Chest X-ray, PA view. Patient: 61 years old, sex F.
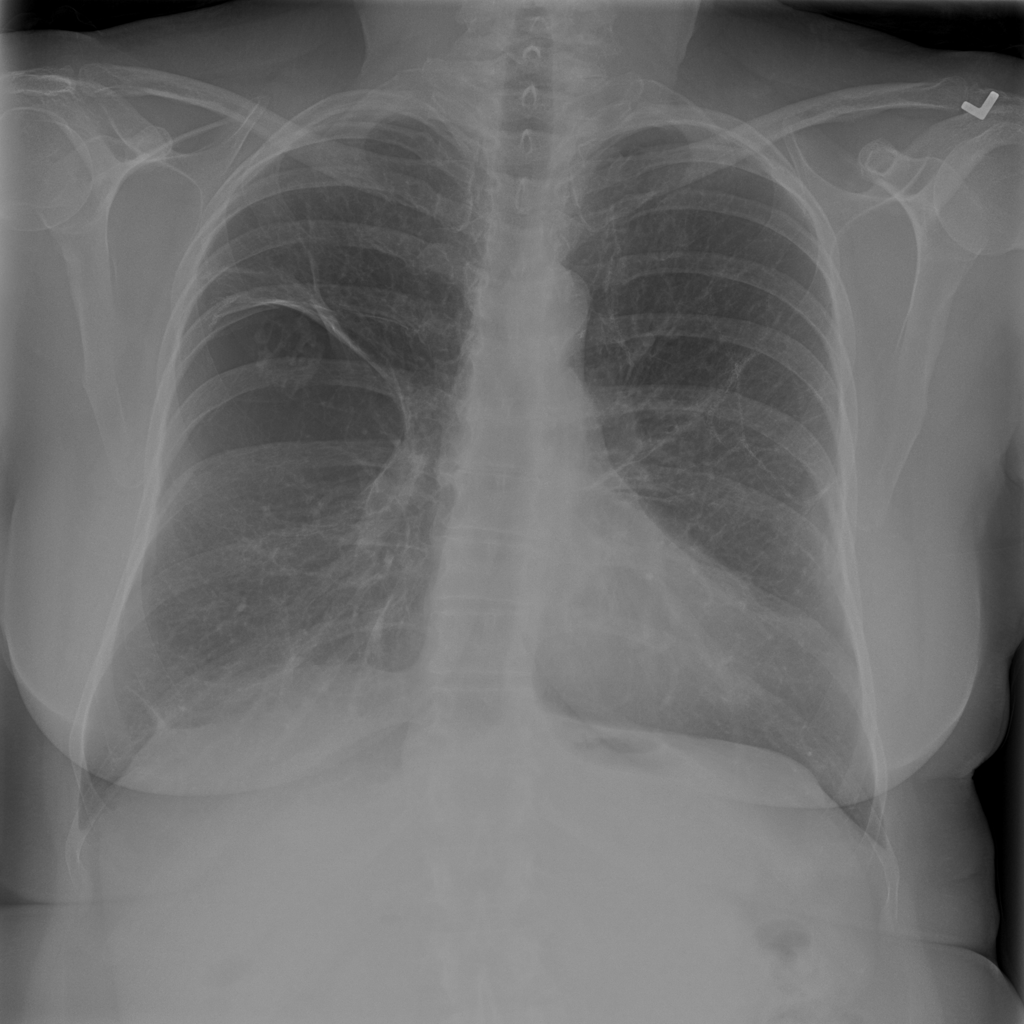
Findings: No Finding